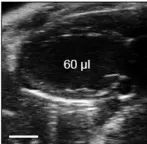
Study protocol and cardiac phenotyping. (A) Study protocol.
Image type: radiology (ultrasound)